Question: I've created a <URL> where anyone can check my problem.
That problem is that when two overlays (built with a 'svg' element and a 'path' inside it) are too close, i.e, side by side, and both shapes have irregular limits, then the last shape rendered is overlapping the first one.
Visually you can't appreciate it, but if you add, e.g., a click event to the 'path' dom elements to show their names, the last rendered shape is clickable in al its region, but the first one is not entirely clickable. The marked region in the following picture is not clickable for the bottom picture but it should be:

There is a 'css' rule to change the cursor when it is over a 'path'. You can also see that in the specified region the cursor does not change.
How can I avoid this overlapping? What I want is to do the bottom shape entirely clickable.
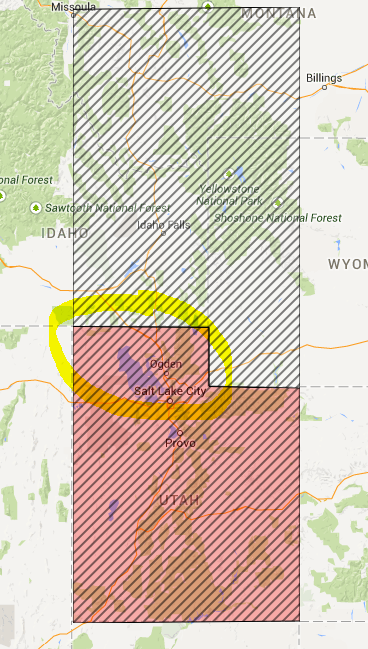
Answer: Finally I tried to find another solution like getting all elements under the mouse position and determine which 'path' was, at that moment, under the pointer, and execute the action on it. I was looking for a way to implement this solution and I found this <URL>, where there is just what I needed.
I think it is the best and more elegant way (at least better than I thought before) to solve my issue. Basically it adds the css rule 'pointer-events: none;' to the top 'svg' element which is blocking other 'path' elements. And to the 'path'objects I have added 'pointer-events: all;'. So the css styles should look like this:
'''
svg.overlay {
pointer-events: none;
}
svg.overlay > path {
pointer-events: all;
}
'''
The entire solution (you can see it also in a <URL>:
'''
function initialize() {
var myLatLng = new google.maps.LatLng(42, -111.<PHONE>);
var mapOptions = {
zoom: 6,
center: myLatLng,
mapTypeId: google.maps.MapTypeId.ROADMAP
};
var map = new google.maps.Map(document.getElementById('map-canvas'), mapOptions);
//polygon coords for Utah
var path = [
new google.maps.LatLng(41.983994270935625, -111.<PHONE>),
new google.maps.LatLng(42.00032514831621, -114.<PHONE>),
new google.maps.LatLng(36.96744946416931, -114.<PHONE>),
new google.maps.LatLng(37.00255267215955, -109.<PHONE>),
new google.maps.LatLng(40.97989806962013, -109.<PHONE>),
new google.maps.LatLng(41.0130657870063, -111.<PHONE>)
];
// custom overlay created
var overlay = new BW.PolyLineFill(path, map, 'red', '#000', 'original');
// polygon coords for conflict shape
var pathConflict = [
new google.maps.LatLng(42.00032514831621, -114.<PHONE>),
new google.maps.LatLng(41.983994270935625, -111.<PHONE>),
new google.maps.LatLng(41.0130657870063, -111.<PHONE>),
new google.maps.LatLng(40.97989806962013, -109.<PHONE>),
new google.maps.LatLng(47.00255267215955, -109.<PHONE>),
new google.maps.LatLng(46.96744946416931, -114.<PHONE>)
];
var overlayConflict = new BW.PolyLineFill(pathConflict, map, 'white', '#000', 'conflict');
}
///Start custom poly fill code
PolyLineFill.prototype = new google.maps.OverlayView();
function PolyLineFill(poly, map, fill, stroke, name) {
var bounds = new google.maps.LatLngBounds();
for (var i = 0; i < poly.length; i++) {
bounds.extend(poly[i]);
}
//initialize all properties.
this.bounds_ = bounds;
this.map_ = map;
this.$dom = null;
this.poly_ = poly;
this.polysvg_ = null;
this.fill_ = fill;
this.stroke_ = stroke;
this.name_ = name;
// Explicitly call setMap on this overlay
this.setMap(map);
}
PolyLineFill.prototype.onAdd = function() {
//createthe svg element
var svgns = "http://www.w3.org/2000/svg";
var svg = document.createElementNS(svgns, "svg");
svg.setAttributeNS(null, "preserveAspectRatio", "xMidYMid meet");
var def = document.createElementNS(svgns, "defs");
//create the pattern fill
var pattern = document.createElementNS(svgns, "pattern");
pattern.setAttributeNS(null, "id", "lineFill-" + this.name_);
pattern.setAttributeNS(null, "patternUnits", "userSpaceOnUse");
pattern.setAttributeNS(null, "patternTransform", "rotate(-45)");
pattern.setAttributeNS(null, "height", "7");
pattern.setAttributeNS(null, "width", "7");
def.appendChild(pattern);
var rect = document.createElementNS(svgns, "rect");
rect.setAttributeNS(null, "id", "rectFill");
rect.setAttributeNS(null, "fill", this.fill_ || "red");
rect.setAttributeNS(null, "fill-opacity", "0.3");
rect.setAttributeNS(null, "stroke", this.stroke_ || "#000");
rect.setAttributeNS(null, "stroke-dasharray", "7,7");
rect.setAttributeNS(null, "height", "7");
rect.setAttributeNS(null, "width", "7");
pattern.appendChild(rect);
svg.appendChild(def);
//add path to the div
var path = document.createElementNS(svgns, 'path');
path.setAttributeNS(null, 'fill', 'url(#lineFill-' + this.name_ + ')');
path.setAttributeNS(null, 'stroke', '#000');
path.setAttributeNS(null, 'stroke-width', '1');
path.setAttributeNS(null, 'pointer-events', 'all');
this.path_ = path;
svg.appendChild(this.path_);
svg.style.borderStyle = 'none';
svg.style.borderWidth = '0px';
svg.style.position = 'absolute';
svg.style.pointerEvents = 'none';
svg.setAttribute('class', 'polygon');
this.$dom = svg;
// We add an overlay to a map via one of the map's panes.
// We'll add this overlay to the overlayLayer pane.
var panes = this.getPanes();
panes.overlayMouseTarget.appendChild(this.$dom);
var dragging = false;
google.maps.event.addDomListener(this.path_, 'mousedown', function(evt) {
dragging = false;
});
google.maps.event.addDomListener(this.path_, 'mousemove', function(evt) {
dragging = true;
});
var _self = this;
// onclick listener
google.maps.event.addDomListener(this.path_, 'click', function(evt) {
if (dragging) {
return false;
}
alert('clicked on ' + _self.name_);
});
}
PolyLineFill.prototype.AdjustPoints = function() {
//adjust the polygon points based on the projection.
var proj = this.getProjection();
var sw = proj.fromLatLngToDivPixel(this.bounds_.getSouthWest());
var ne = proj.fromLatLngToDivPixel(this.bounds_.getNorthEast());
var points = "";
for (var i = 0; i < this.poly_.length; i++) {
var point = proj.fromLatLngToDivPixel(this.poly_[i]);
if (i == 0) {
points += (point.x - sw.x) + ", " + (point.y - ne.y);
} else {
points += " " + (point.x - sw.x) + ", " + (point.y - ne.y);
}
}
return points;
}
PolyLineFill.prototype.draw = function() {
// Size and position the overlay. We use a southwest and northeast
// position of the overlay to peg it to the correct position and size.
// We need to retrieve the projection from this overlay to do this.
var overlayProjection = this.getProjection();
// Retrieve the southwest and northeast coordinates of this overlay
// in latlngs and convert them to pixels coordinates.
// We'll use these coordinates to resize the DIV.
var sw = overlayProjection.fromLatLngToDivPixel(this.bounds_.getSouthWest());
var ne = overlayProjection.fromLatLngToDivPixel(this.bounds_.getNorthEast());
// Resize the image's DIV to fit the indicated dimensions.
var div = this.$dom;
div.style.left = sw.x + 'px';
div.style.top = ne.y + 'px';
div.style.width = (ne.x - sw.x) + 'px';
div.style.height = (sw.y - ne.y) + 'px';
this.path_.setAttributeNS(null, "d", 'M' + this.AdjustPoints() + 'z');
}
PolyLineFill.prototype.onRemove = function() {
this.div_.parentNode.removeChild(this.div_);
this.div_ = null;
}
window.BW = {};
window.BW.PolyLineFill = PolyLineFill;
///end poly fill code
google.maps.event.addDomListener(window, 'load', initialize);
'''
'''
html,
body {
height: 100%;
margin: 0;
padding: 0;
}
.polygon: {
pointer-events: none;
}
.polygon > path {
cursor: pointer;
pointer-events: all;
}
.polygon > path:active {
cursor: -webkit-grabbing;
}
#map-canvas,
#map_canvas {
height: 100%;
}
@media print {
html,
body {
height: auto;
}
#map_canvas {
height: 650px;
}
}
'''
'''
<script src="http://maps.google.com/maps/api/js?sensor=false&.js"></script>
<script src="https://ajax.googleapis.com/ajax/libs/jquery/1.9.1/jquery.min.js"></script>
<div id="map-canvas"></div>
'''